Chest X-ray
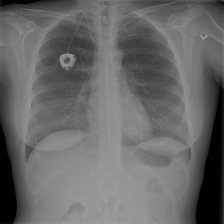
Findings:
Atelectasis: negative
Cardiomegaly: negative
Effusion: negative
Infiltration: negative
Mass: negative
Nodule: negative
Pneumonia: negative
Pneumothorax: negative
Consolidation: negative
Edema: negative
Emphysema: negative
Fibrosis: negative
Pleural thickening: negative
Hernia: negative